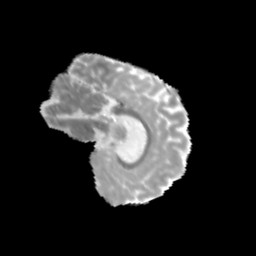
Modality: MD
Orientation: sagittal
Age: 11
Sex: female
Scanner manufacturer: siemens
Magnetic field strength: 3 T
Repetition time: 3.8 s
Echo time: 0.07 s